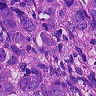
Metastatic tissue present: yes